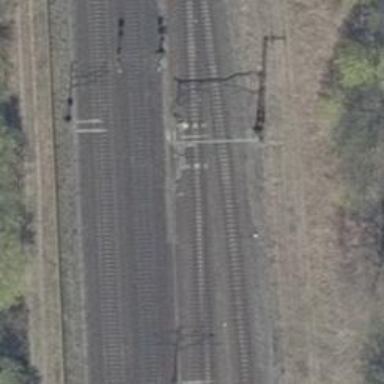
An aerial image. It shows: Railway switch with the turnout side on the right.